Interaction volume radius: 10 \u00c5
Interaction volume height: 30 \u00c5
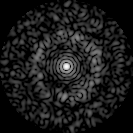
Disorder parameter: 0.8274